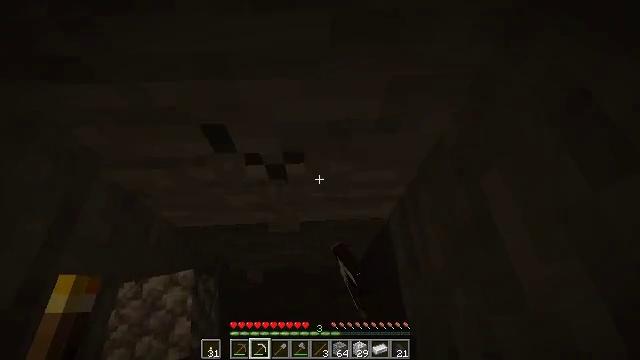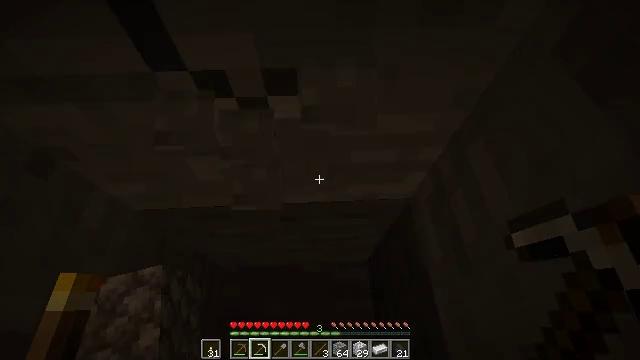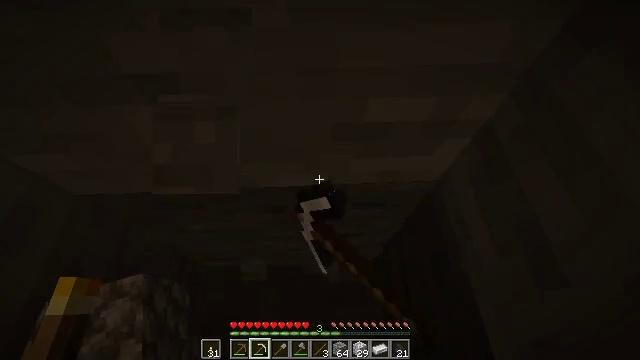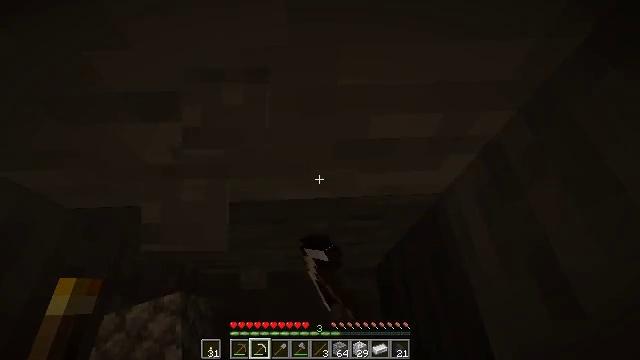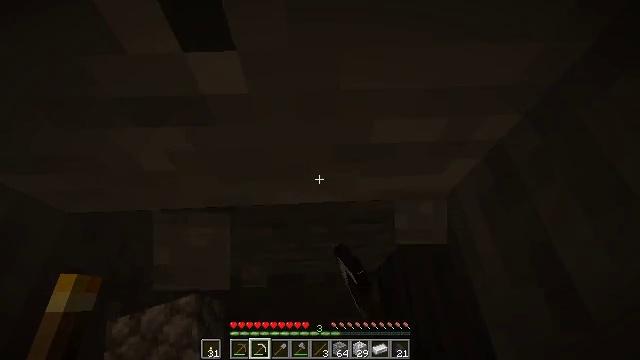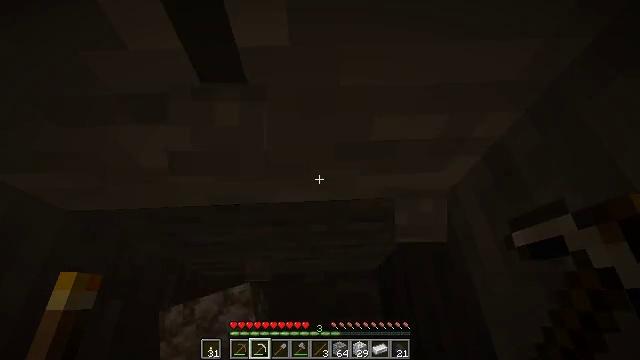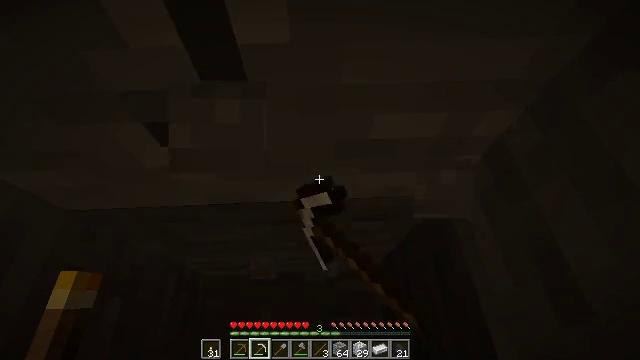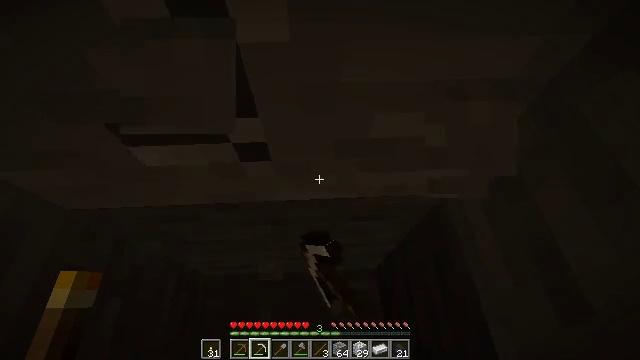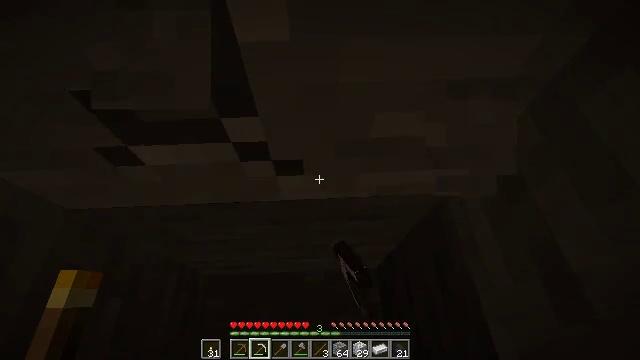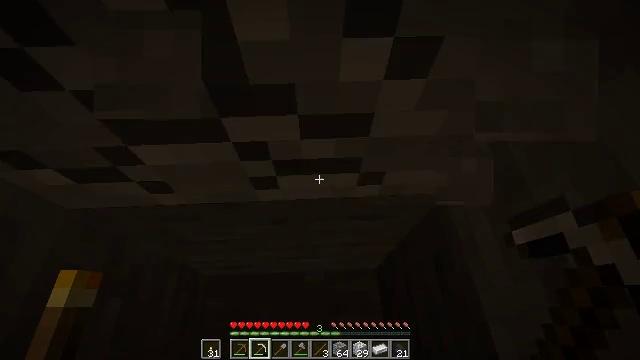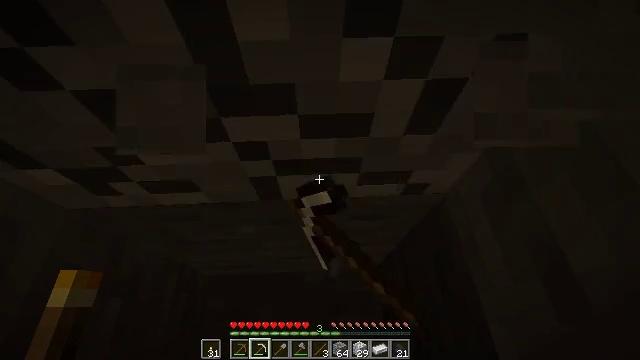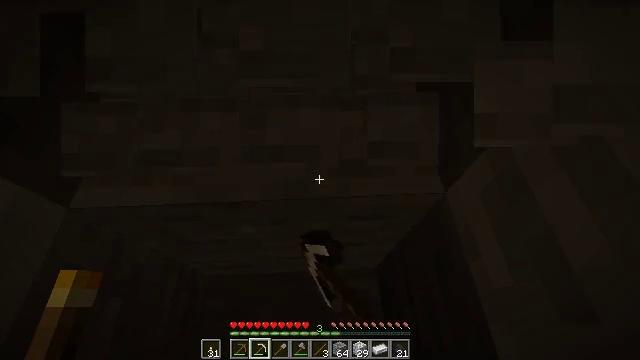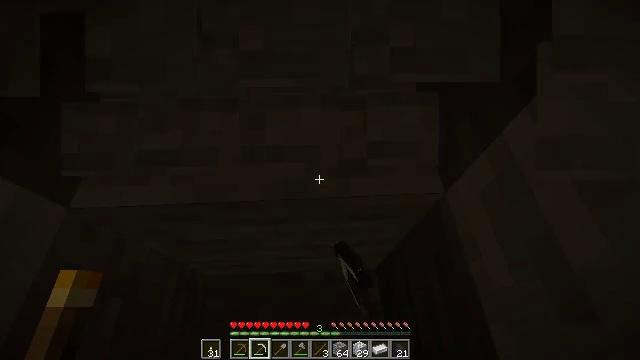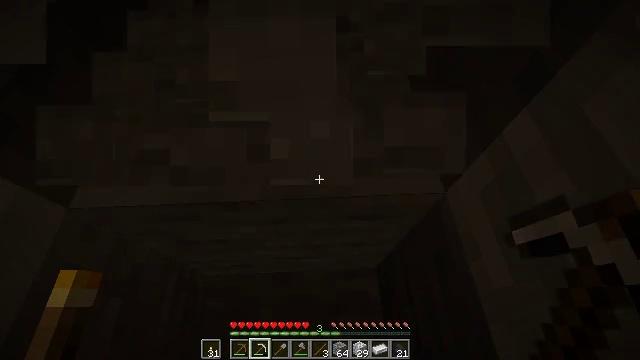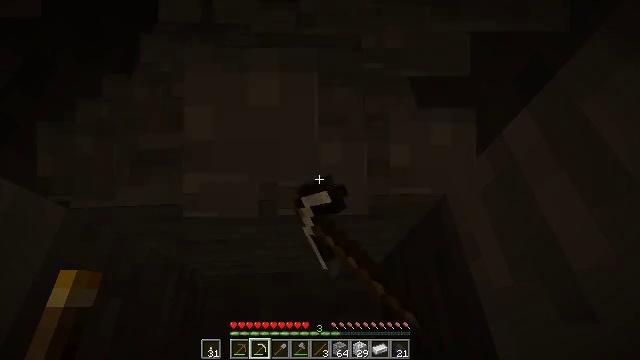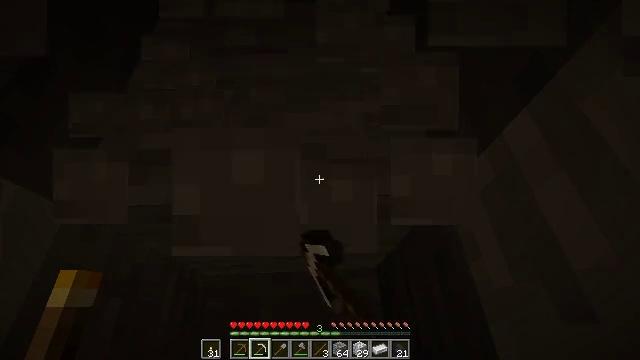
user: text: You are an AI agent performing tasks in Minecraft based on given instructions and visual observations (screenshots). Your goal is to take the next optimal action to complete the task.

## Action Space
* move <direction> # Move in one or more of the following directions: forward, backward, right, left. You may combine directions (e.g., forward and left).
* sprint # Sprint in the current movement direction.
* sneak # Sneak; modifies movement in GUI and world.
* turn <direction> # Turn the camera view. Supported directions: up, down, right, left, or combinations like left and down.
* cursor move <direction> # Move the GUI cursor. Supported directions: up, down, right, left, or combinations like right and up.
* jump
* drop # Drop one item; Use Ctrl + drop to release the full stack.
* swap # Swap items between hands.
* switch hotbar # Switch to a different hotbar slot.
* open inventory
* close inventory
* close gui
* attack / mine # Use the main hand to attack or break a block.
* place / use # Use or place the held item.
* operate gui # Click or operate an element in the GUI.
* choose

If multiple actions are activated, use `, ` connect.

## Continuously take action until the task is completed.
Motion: motion action
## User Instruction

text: Break the stone block.
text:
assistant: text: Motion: attack / mine
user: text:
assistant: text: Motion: attack / mine
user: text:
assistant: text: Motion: attack / mine
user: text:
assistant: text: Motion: attack / mine
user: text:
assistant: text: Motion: attack / mine
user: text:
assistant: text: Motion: attack / mine
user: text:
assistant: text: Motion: attack / mine
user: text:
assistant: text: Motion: attack / mine
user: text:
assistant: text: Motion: attack / mine
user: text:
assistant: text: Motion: attack / mine
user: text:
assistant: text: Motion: attack / mine
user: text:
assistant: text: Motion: attack / mine
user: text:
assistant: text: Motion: attack / mine
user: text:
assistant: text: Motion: attack / mine
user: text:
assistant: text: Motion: attack / mine
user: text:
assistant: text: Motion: attack / mine
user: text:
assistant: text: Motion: attack / mine
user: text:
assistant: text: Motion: attack / mine
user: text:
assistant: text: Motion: attack / mine
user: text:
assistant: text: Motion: attack / mine
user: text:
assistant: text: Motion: attack / mine
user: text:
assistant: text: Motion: attack / mine
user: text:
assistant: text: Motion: attack / mine
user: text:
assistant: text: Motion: attack / mine
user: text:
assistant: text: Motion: attack / mine
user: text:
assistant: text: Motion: attack / mine
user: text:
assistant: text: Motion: attack / mine
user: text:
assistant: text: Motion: attack / mine
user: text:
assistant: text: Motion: attack / mine
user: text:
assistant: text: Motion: attack / mine